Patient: sex F, age 64
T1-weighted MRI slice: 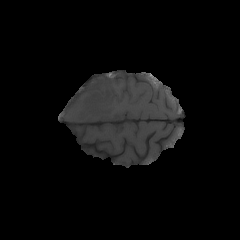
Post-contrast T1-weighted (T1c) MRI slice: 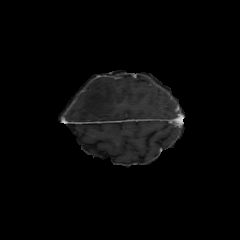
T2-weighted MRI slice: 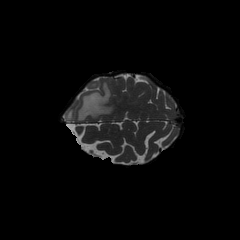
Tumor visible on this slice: yes
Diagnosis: Glioblastoma, IDH-wildtype
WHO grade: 4